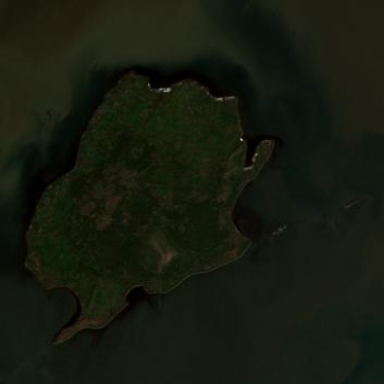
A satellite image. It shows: Island.